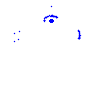
Particle: pion